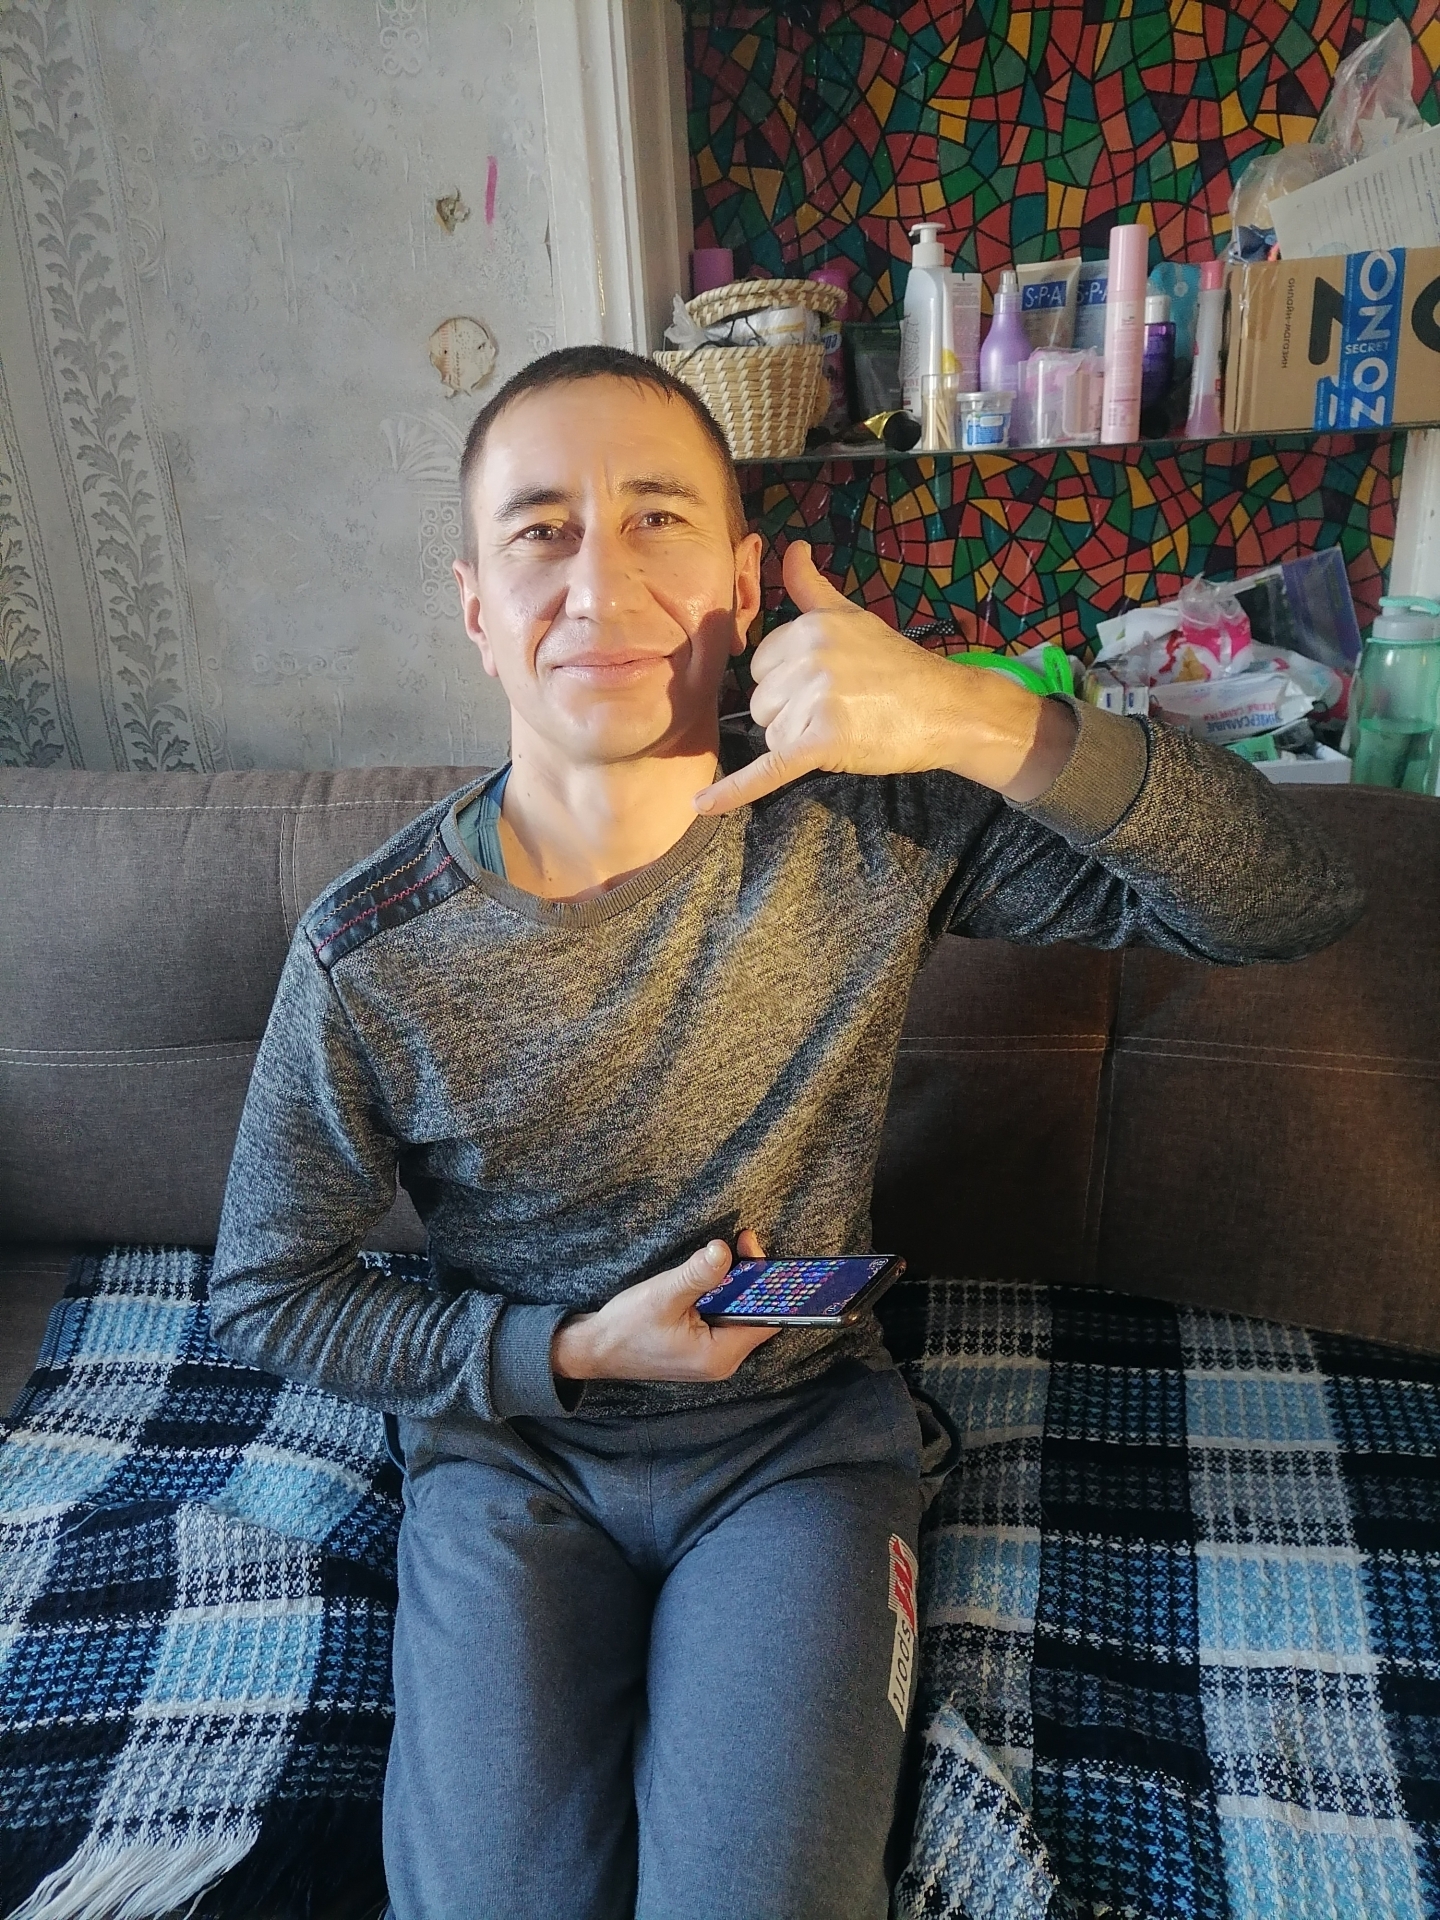
Label: clear